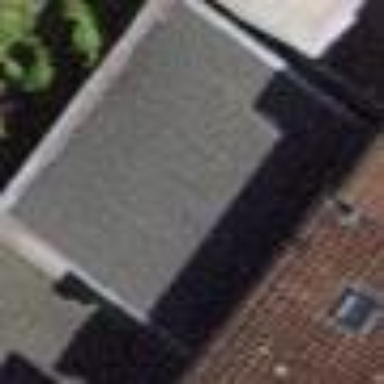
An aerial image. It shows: View of roof of building.